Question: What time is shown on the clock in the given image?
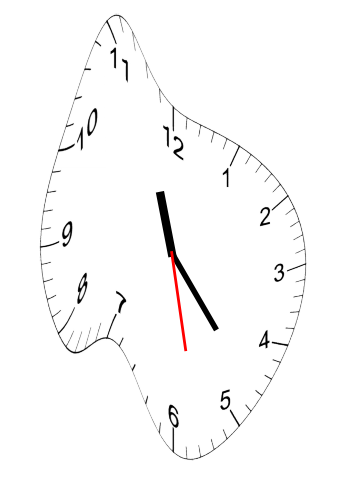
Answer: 11:23:28